Question: I am populating a 'UITableView' from an array - lets call it 'sections'. The 'numberOfSectionsInTableView' returns 'sections.count', except for a special case - if 'sections.count' is 0, I return 1 (1 is the minimum number of sections that should ever be returned by 'numberOfSectionsInTableView'). I return 'nil' as the section header in this case, so the 'UITableView' looks empty.
When a new item is added to my 'dataSource', I manually insert a new row. I also check if a new section is required, and if so I add it to 'sections' and insert the new section. But here is where my 'special case' causes problems.
When adding the first item, to the first section, I don't want to add a new section (because there is already one section minimum at all times). So, I just insert the row.
The row animation insertion seems correct, but I get a strange half-loaded header:

All I really need to do is make the 'UITableView' reload the header when the first row is inserted. But I don't want to lose the insertion animations by simply reloading the tableview or the section.
Any ideas?
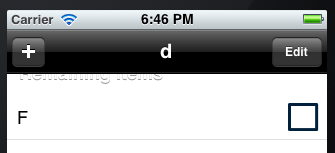
Answer: I think that you are looking for <URL>.
After you add or remove the special case of section 0, you can call:
'''
[self.tableView reloadSections:[NSIndexSet indexSetWithIndex:0] withRowAnimation:UITableViewRowAnimationAutomatic];
'''
Hope that helps.